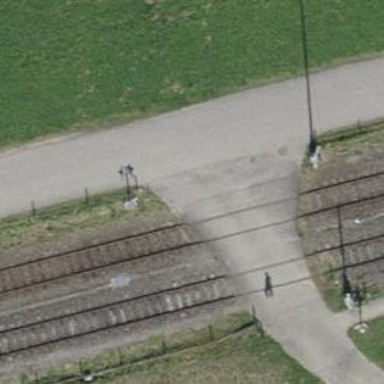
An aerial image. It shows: Full barrier level crossing on railway.